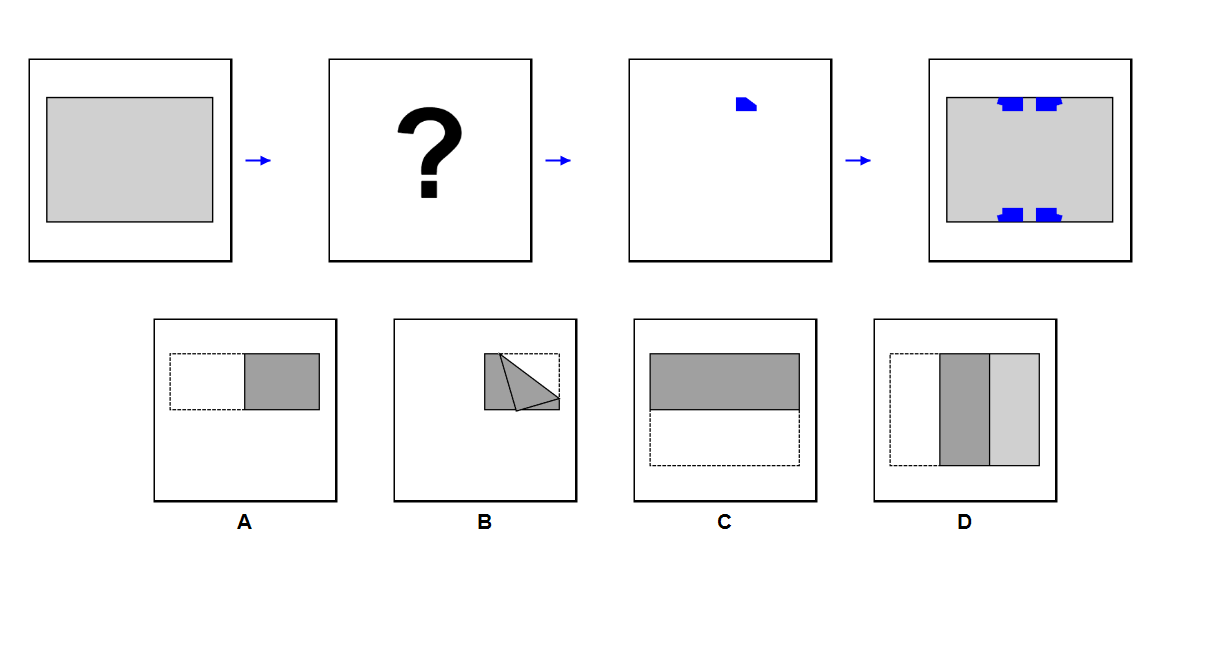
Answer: D